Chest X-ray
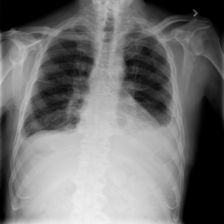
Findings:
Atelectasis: negative
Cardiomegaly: negative
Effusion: positive
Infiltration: negative
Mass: negative
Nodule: negative
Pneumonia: negative
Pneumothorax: negative
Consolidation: positive
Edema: negative
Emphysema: negative
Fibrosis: negative
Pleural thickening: negative
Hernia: negative